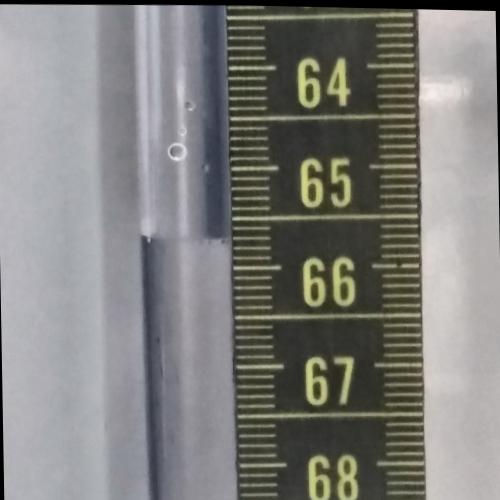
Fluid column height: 65.7 cm